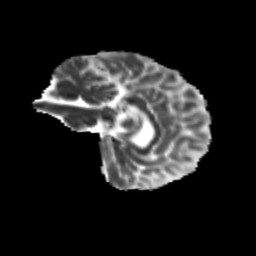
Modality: MD
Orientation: sagittal
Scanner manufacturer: siemens
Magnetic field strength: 3 T
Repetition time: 9.2 s
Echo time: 0.084 s